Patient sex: M
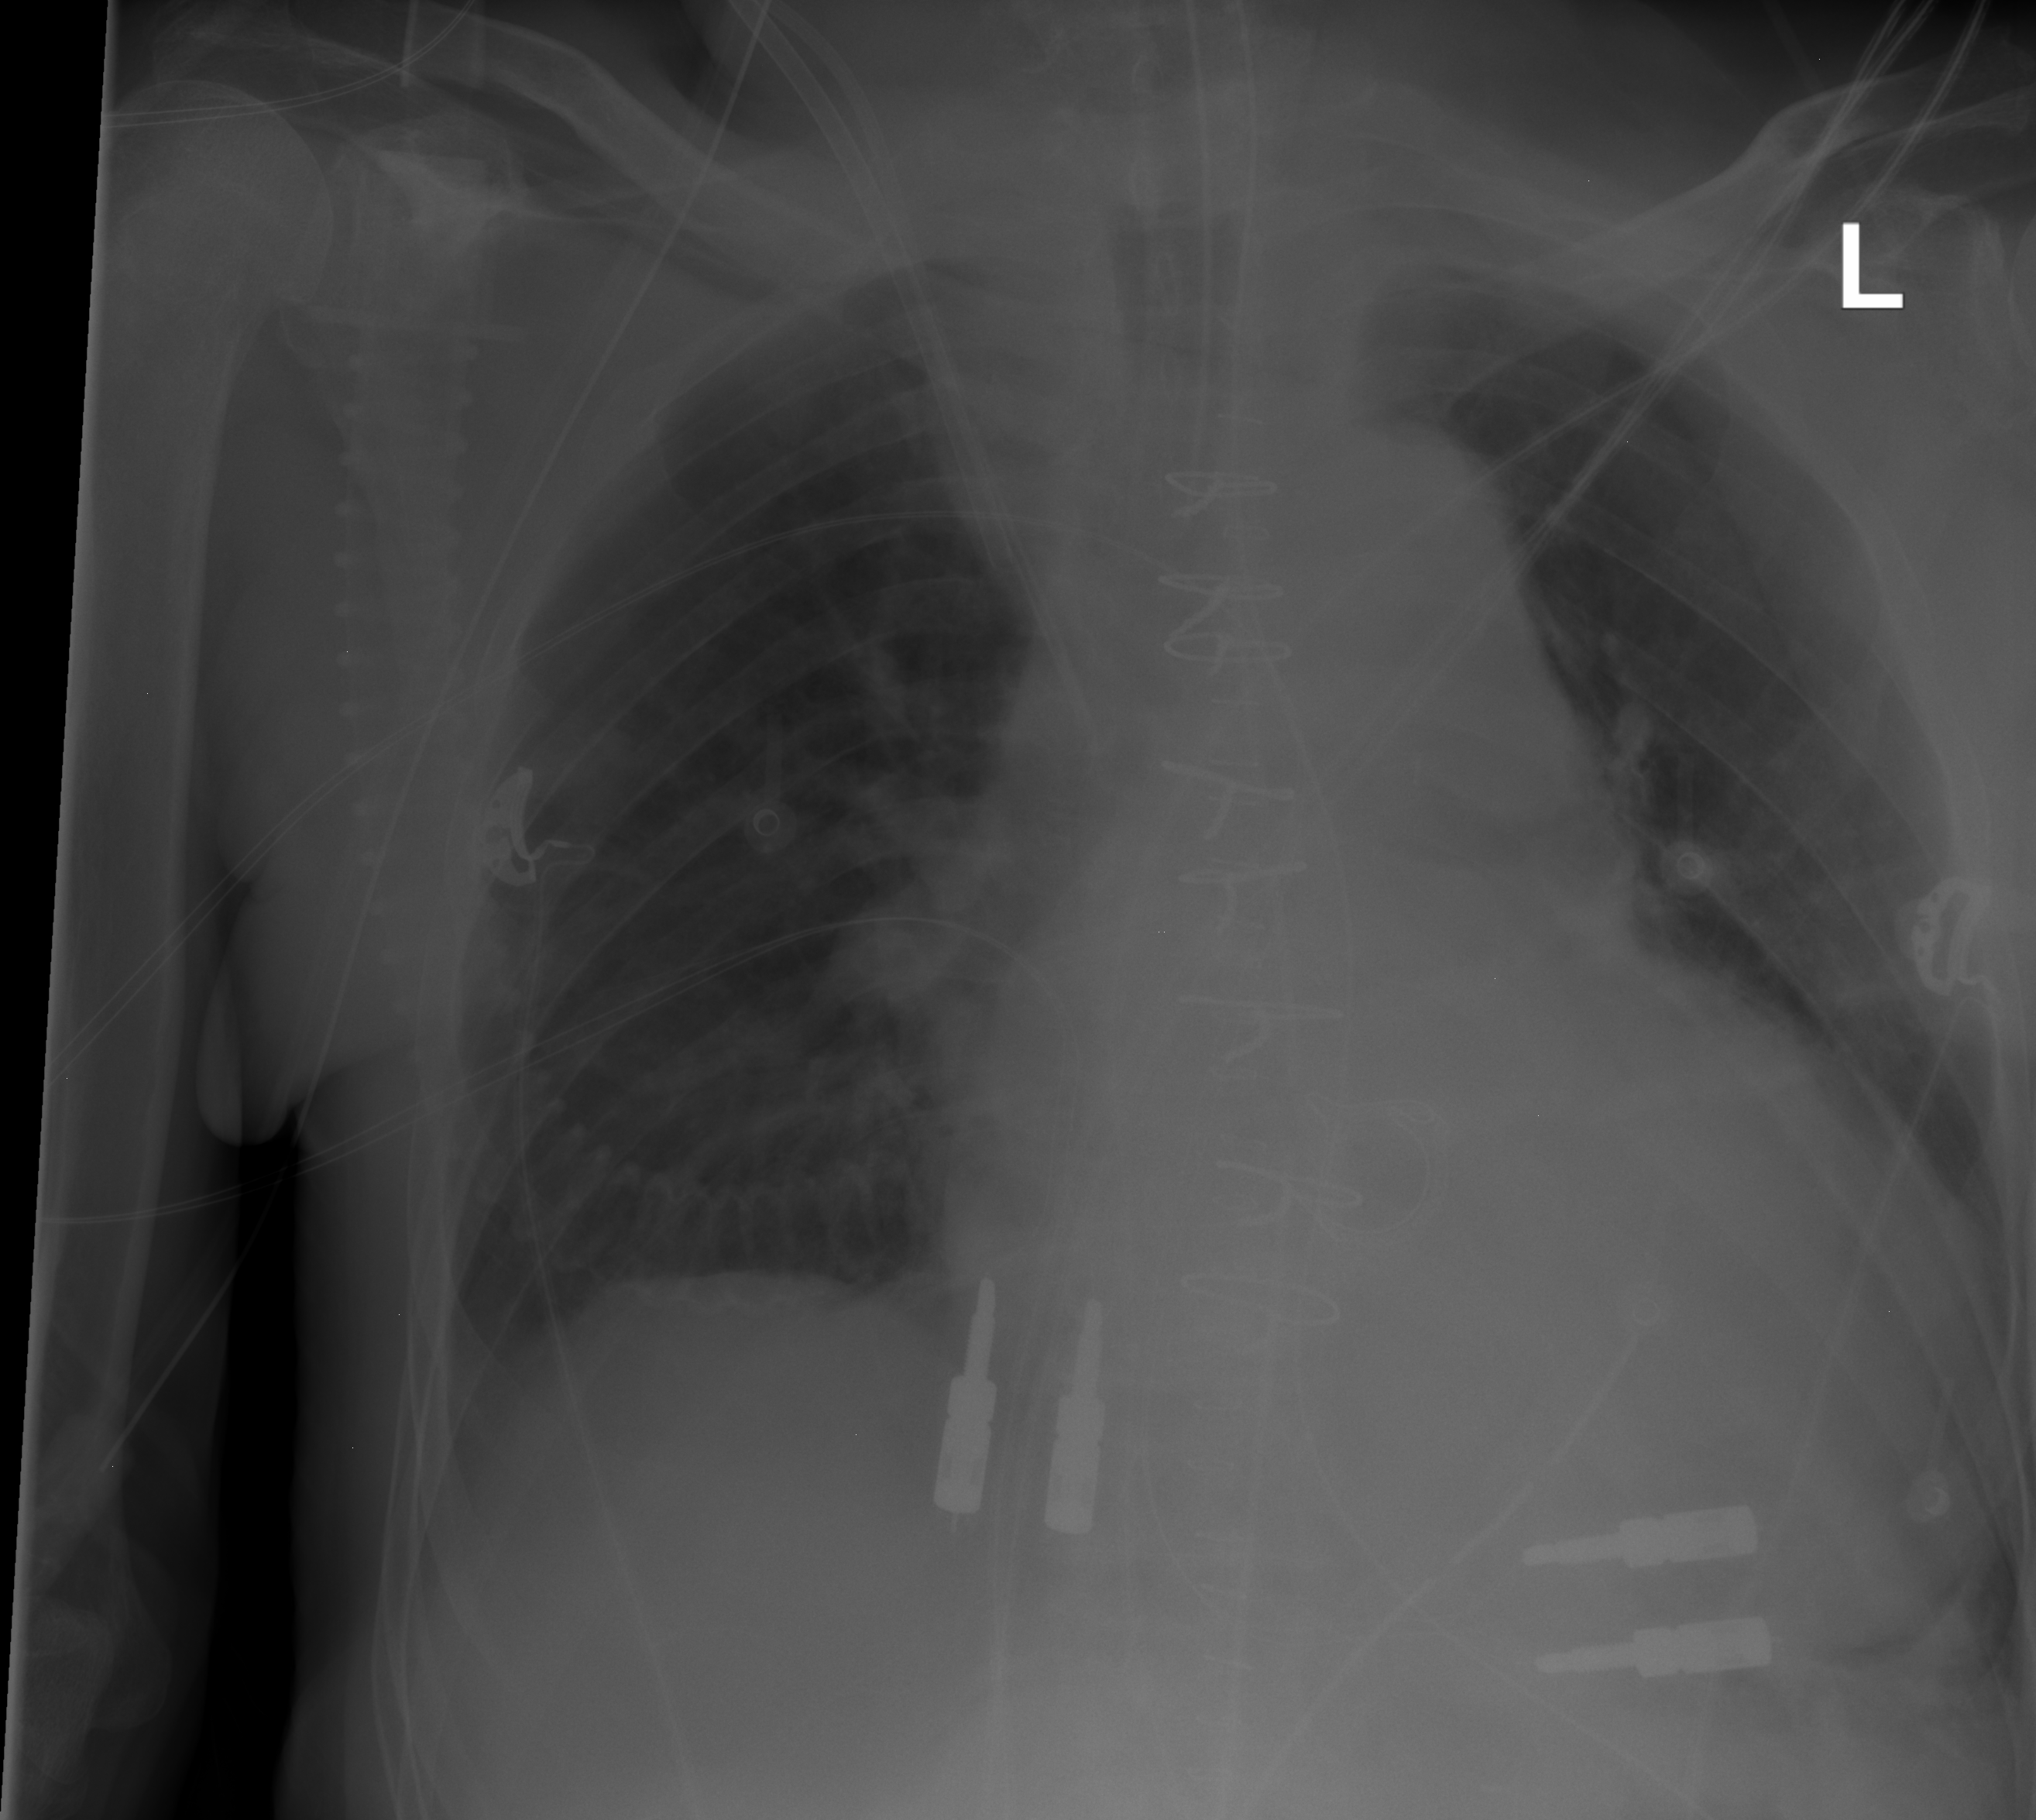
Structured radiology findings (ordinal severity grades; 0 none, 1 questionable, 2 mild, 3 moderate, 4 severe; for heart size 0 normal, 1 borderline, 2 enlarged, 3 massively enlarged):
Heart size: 2
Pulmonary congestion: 1
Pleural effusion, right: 1
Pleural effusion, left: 1
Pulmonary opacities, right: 0
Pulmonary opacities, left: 0
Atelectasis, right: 1
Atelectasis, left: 1